Question: I try to install jsdom such:
'''
$ sudo npm install -g jsdom
# OR
$ sudo npm install jsdom
'''
After some successfull command, the install quickly fails, with the first error message being after the '[....]' :
'''
$ sudo npm install jsdom
npm http GET https://registry.npmjs.org/jsdom
npm http 304 https://registry.npmjs.org/jsdom
[....]
> contextify@0.1.7 install /home/yug/Desktop/QGis/WikiAtlas/1_shaded_relief/test/node_modules/jsdom/node_modules/contextify
> node-gyp rebuild
gyp: /home/yug/.node-gyp/0.10.25/common.gypi not found (cwd: /home/yug/Desktop/QGis/WikiAtlas/1_shaded_relief/test/node_modules/jsdom/node_modules/contextify) while reading includes of binding.gyp
gyp ERR! configure error
gyp ERR! stack Error: 'gyp' failed with exit code: 1
gyp ERR! stack at ChildProcess.onCpExit (/usr/lib/node_modules/npm/node_modules/node-gyp/lib/configure.js:337:16)
gyp ERR! stack at ChildProcess.EventEmitter.emit (events.js:98:17)
gyp ERR! stack at Process.ChildProcess._handle.onexit (child_process.js:797:12)
gyp ERR! System Linux 3.8.0-35-generic
gyp ERR! command "node" "/usr/lib/node_modules/npm/node_modules/node-gyp/bin/node-gyp.js" "rebuild"
gyp ERR! cwd /home/yug/Desktop/QGis/WikiAtlas/1_shaded_relief/test/node_modules/jsdom/node_modules/contextify
gyp ERR! node -v v0.10.25
gyp ERR! node-gyp -v v0.12.2
gyp ERR! not ok
npm http 304 https://registry.npmjs.org/domhandler
npm http 304 https://registry.npmjs.org/domelementtype
npm ERR! contextify@0.1.7 install: 'node-gyp rebuild'
npm ERR! Exit status 1
npm ERR!
npm ERR! Failed at the contextify@0.1.7 install script.
npm ERR! This is most likely a problem with the contextify package,
npm ERR! not with npm itself.
npm ERR! Tell the author that this fails on your system:
npm ERR! node-gyp rebuild
npm ERR! You can get their info via:
npm ERR! npm owner ls contextify
npm ERR! There is likely additional logging output above.
npm ERR! System Linux 3.8.0-35-generic
npm ERR! command "/usr/bin/node" "/usr/bin/npm" "install" "jsdom"
npm ERR! cwd /home/yug/Desktop/QGis/WikiAtlas/1_shaded_relief/test
npm ERR! node -v v0.10.25
npm ERR! npm -v 1.3.24
npm ERR! code ELIFECYCLE
npm http 304 https://registry.npmjs.org/qs
npm http 304 https://registry.npmjs.org/entities
....
'''
Hint? This bug also appears for other modules :
'''
$sudo npm install -g topojson
#bug with 'contextify@0.1.7 install' error as well.
'''

---
I tried 'sudo apt-get remove --purge nodejs npm topojson' then reinstalling via various ways. 'nodejs', so I guess it's rather contextual ('node.gyp' ? 'cwd' ? ...). Remove/reinstall ways tried :
- <URL>-
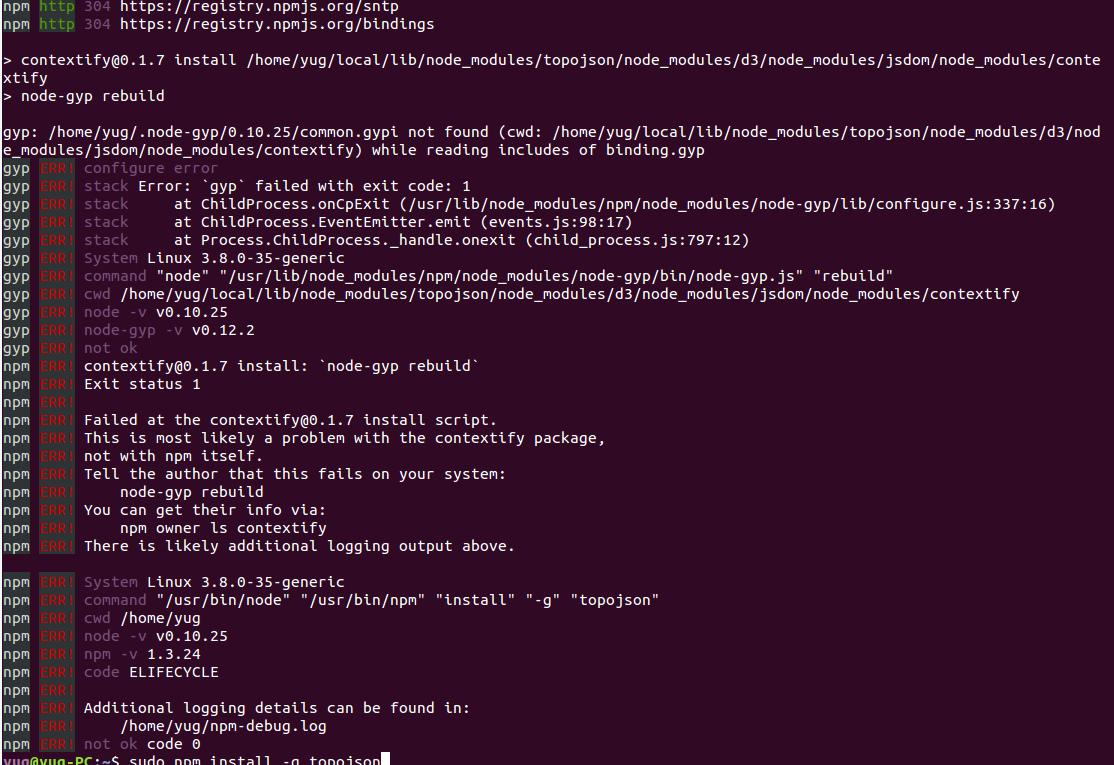
Answer: Seems I found a way by carefully deleting all node-related file and folder on my computer.
I previously made several unsuccessful console clean-ups, with
'''
sudo apt-get remove --purge nodejs npm topojson
'''
followed by ~3 different ways to reinstall 'nodejs'. I tried EACH way, from clean-up to reinstall, between 2 & 4 times.
Let's first cleaned up my mess the deepest way possible:
'''
npm cache clean; bower cache clean; grunt clean;
sudo apt-get remove --purge nodejs npm topojson
'''
Yet, I just noticed that , which stay persistent.
Also, I pushed the purge further with an hand purge for both 'nodejs' and 'node_modules'. I looked for related folders on my computer, nearer the root (ubuntu: '/home/<user>/') the better. I was careful to delete all previously installed global '.../node-modules/' folders, without deleting local modules (specific local installations, which were still working).
Then the following consoles allowed a clean reinstall:
'''
sudo apt-get update
sudo apt-get install python-software-properties python g++ make
sudo add-apt-repository ppa:chris-lea/node.js
sudo apt-get update
sudo apt-get install nodejs
sudo npm install -g topojson jsdom
'''
Afterwhat, my file conversion via npm module 'topojson' (depending itself on 'jsdom') worked fine :
'''
cd /myfolder/
topojson -o output.topo.json input.geo.json
'''
I can not identify why, which file/folder deletion allowed the successful 'sudo apt-get install nodejs' + 'sudo npm install -g topojson' reinstall. But thist deep cleanup via mouse and recursive remove 'sudo rm -r [node related folder/file]' definitively unlocked my situation.
/!\ Be with the 'rm -r'. /!